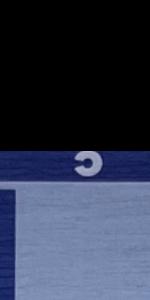
Label: Empty